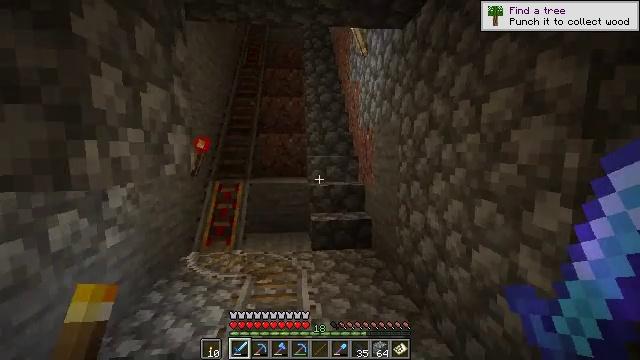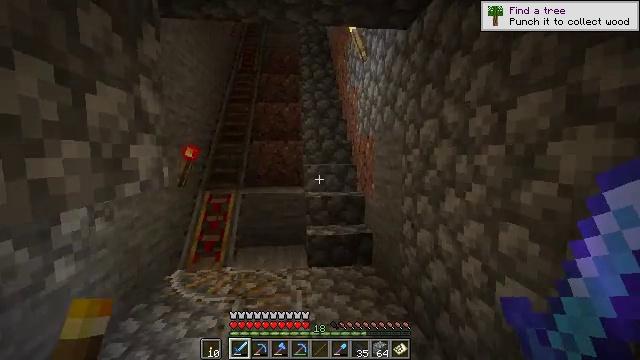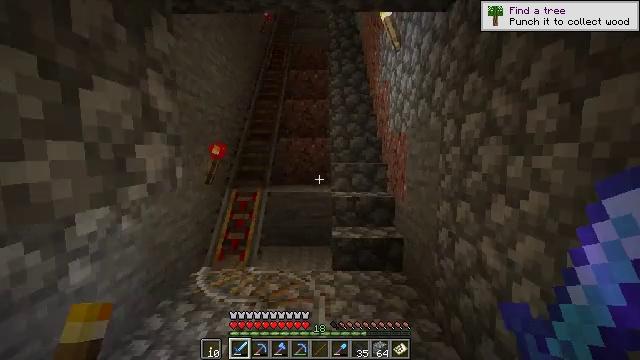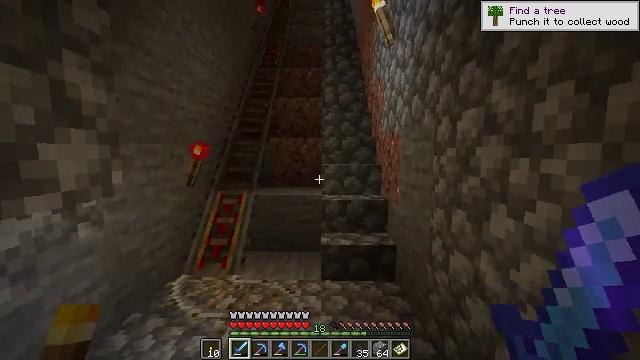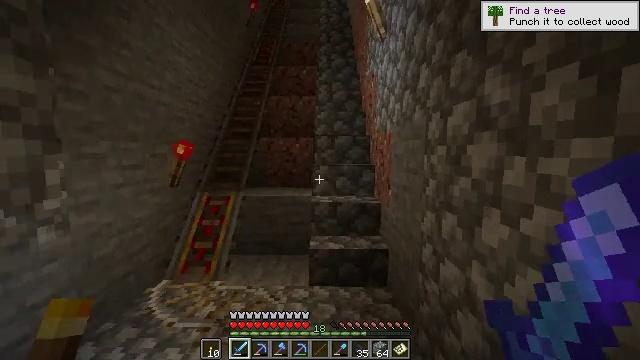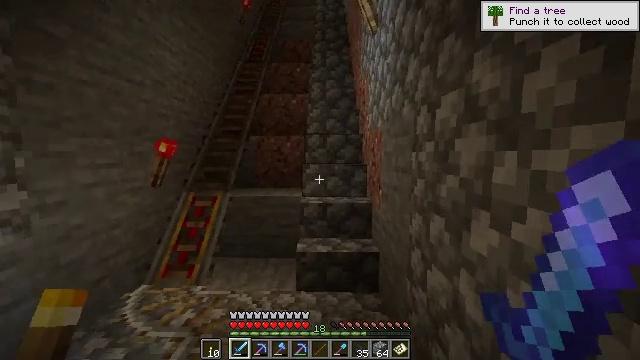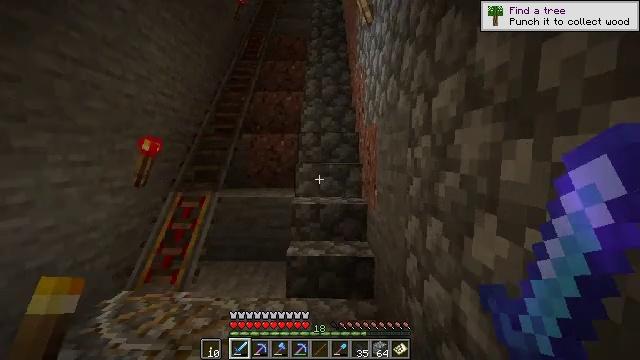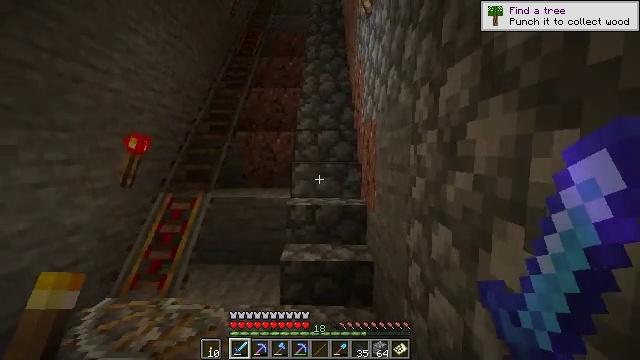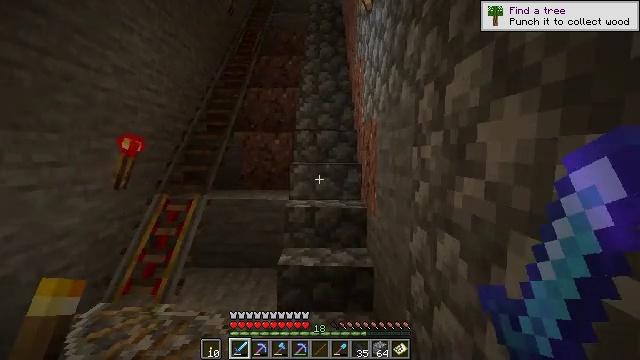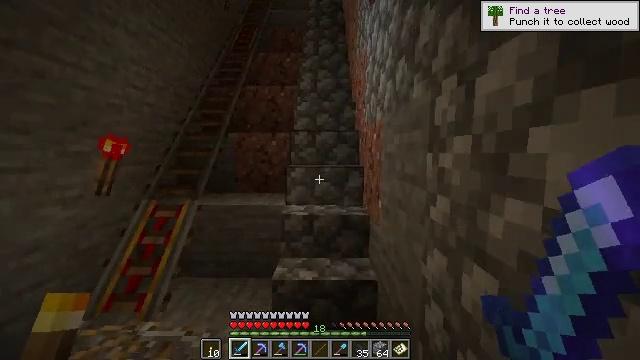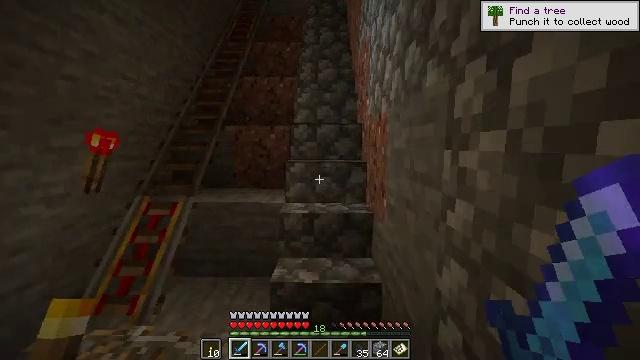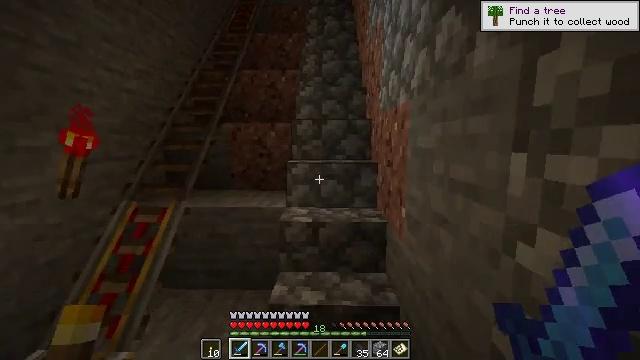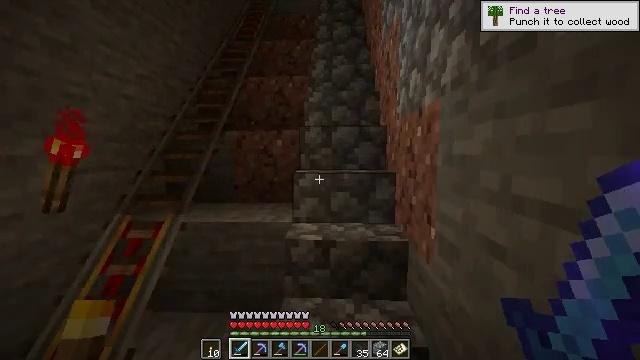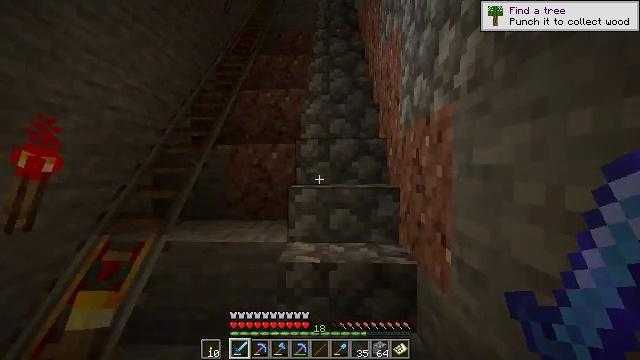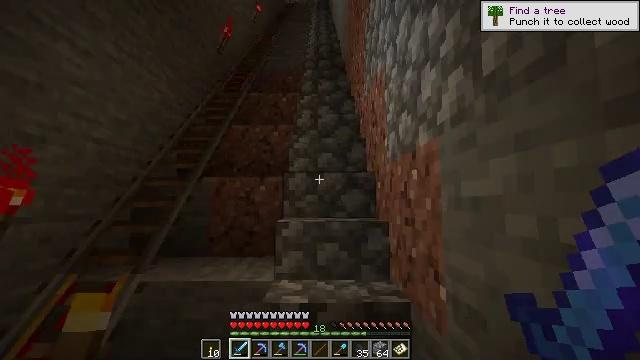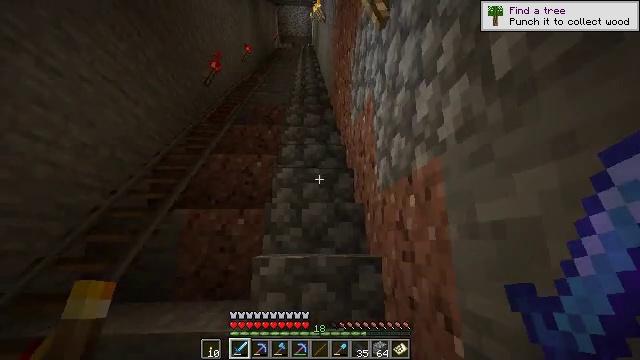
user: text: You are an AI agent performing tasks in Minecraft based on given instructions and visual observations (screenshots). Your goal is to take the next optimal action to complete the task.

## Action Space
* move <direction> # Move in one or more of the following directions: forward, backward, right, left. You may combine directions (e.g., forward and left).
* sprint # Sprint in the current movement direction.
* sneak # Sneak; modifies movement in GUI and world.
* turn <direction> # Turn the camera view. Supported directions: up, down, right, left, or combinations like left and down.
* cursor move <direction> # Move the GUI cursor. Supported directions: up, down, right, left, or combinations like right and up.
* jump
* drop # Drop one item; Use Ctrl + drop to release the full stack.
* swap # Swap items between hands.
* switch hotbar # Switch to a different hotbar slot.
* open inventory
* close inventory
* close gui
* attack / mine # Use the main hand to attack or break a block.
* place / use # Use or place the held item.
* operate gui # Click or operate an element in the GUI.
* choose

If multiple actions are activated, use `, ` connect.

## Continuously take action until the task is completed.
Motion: motion action
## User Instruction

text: Interact with the crafting table to make a coal block.
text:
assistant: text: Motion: move forward, turn up
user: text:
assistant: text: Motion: move forward and move right, turn left
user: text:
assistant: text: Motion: move forward and move right
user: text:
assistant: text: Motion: move forward and move right
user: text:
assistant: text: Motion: move forward and move right
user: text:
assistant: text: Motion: move forward
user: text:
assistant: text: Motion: move forward
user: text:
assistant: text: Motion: move forward
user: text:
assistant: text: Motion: move forward
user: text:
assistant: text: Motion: move forward, turn down
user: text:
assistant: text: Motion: move forward
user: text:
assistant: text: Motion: move forward, turn left and up
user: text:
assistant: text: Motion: move forward, turn up
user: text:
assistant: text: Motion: move forward, turn right and up
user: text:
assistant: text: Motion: move forward, turn right and up
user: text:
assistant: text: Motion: move forward, turn up
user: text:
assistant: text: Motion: move forward, turn up
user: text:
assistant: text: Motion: move forward
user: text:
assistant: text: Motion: move forward
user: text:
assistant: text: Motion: move forward
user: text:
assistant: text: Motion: move forward
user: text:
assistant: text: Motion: move forward
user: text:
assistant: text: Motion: move forward
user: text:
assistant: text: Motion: move forward
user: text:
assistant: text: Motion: move forward
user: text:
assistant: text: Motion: move forward
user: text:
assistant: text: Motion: move forward
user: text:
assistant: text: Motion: move forward
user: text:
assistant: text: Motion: move forward
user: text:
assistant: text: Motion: move forward